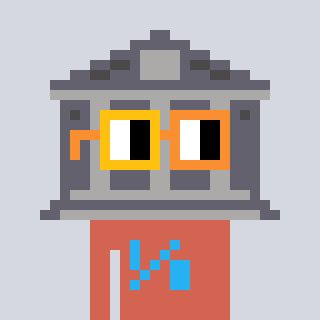
a pixel art character with square yellow and orange glasses, a bank-shaped head and a peachy-colored body on a cool background